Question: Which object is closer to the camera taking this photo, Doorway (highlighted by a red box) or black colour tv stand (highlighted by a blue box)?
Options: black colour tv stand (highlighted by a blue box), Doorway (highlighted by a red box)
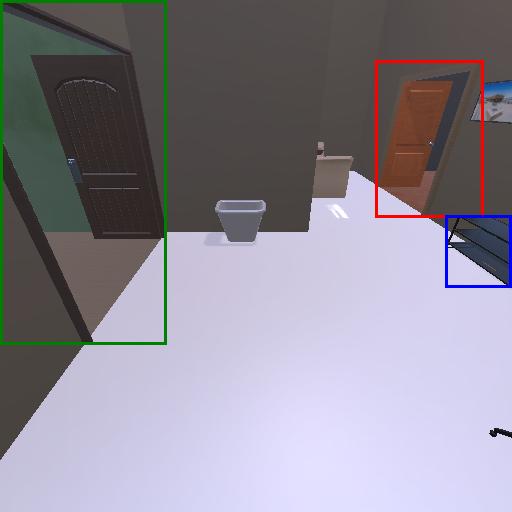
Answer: black colour tv stand (highlighted by a blue box)